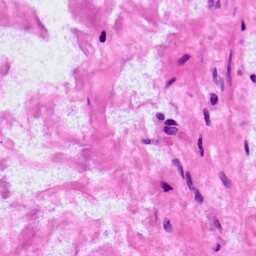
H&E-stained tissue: LymphNode